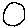
Label: circle